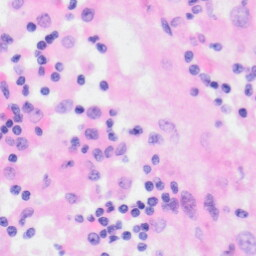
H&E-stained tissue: Kidney